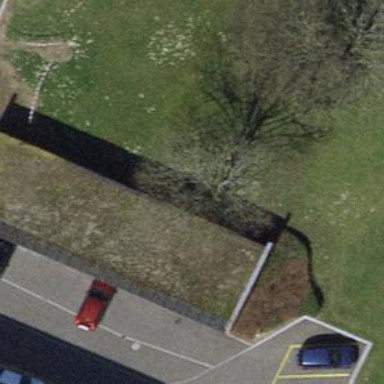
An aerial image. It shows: Group of garages.